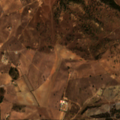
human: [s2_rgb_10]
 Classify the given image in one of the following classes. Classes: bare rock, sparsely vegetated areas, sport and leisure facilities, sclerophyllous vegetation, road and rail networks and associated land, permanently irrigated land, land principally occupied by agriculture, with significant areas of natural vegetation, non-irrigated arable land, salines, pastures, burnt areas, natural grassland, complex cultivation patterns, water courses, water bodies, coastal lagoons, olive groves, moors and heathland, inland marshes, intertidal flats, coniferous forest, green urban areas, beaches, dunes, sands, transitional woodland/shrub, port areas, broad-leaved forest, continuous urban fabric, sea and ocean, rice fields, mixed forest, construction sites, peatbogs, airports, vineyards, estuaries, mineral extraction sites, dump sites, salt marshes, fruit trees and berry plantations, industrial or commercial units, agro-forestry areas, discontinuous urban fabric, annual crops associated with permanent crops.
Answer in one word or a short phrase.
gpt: non-irrigated arable land, transitional woodland/shrub